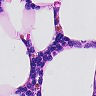
Metastatic tissue present: no